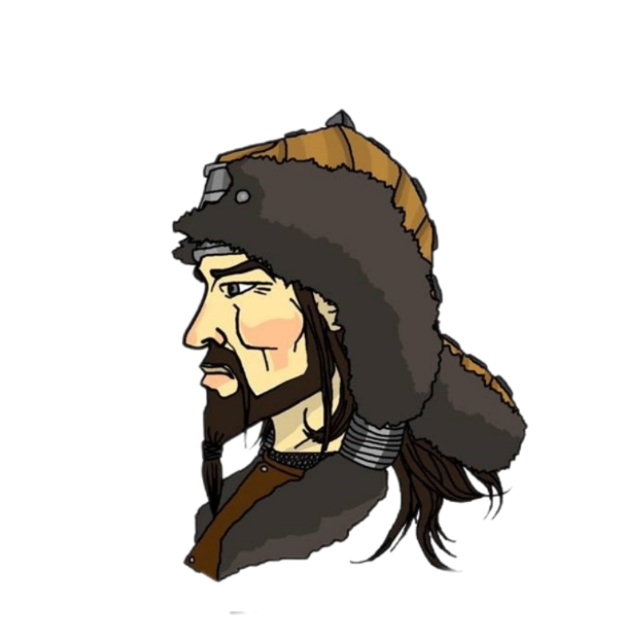
Label: 4_Yes_Chad